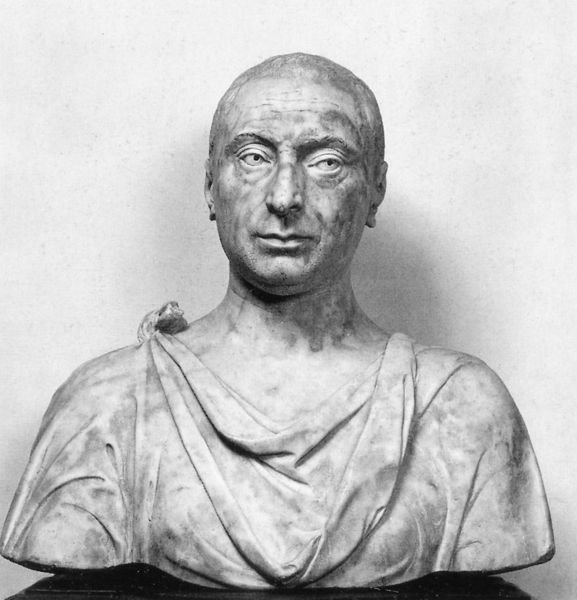
Titel: Büste des Francesco Sassetti
Künstler: Antonio Rosselino
Institution: Florenz, Bargello
Schlagwörter: kopf, mann, umhang, weiß, marmor, mund, nase, ohr, schwarz, blick, arm, augen, falten, gesicht, knoten, sehen, stein, blicken, hals, porträt, gewand, reich, person, augenbrauen, dekoltee, frontal, ohren, schulter, skulptur, statue, wangen, kahl, face, nose, büste, glatze, pupillen, oberkörper, foto, antike, schwarz weiß, politiker, rom, römer, man, toga, mönch, eyes, feldherr, bust, look, grieche, sculpture, römisch, skupltur, glaze, neck, cäsar, bald, lips, fibel, glance, halbbüste, carved, senato, gajus, kaisert